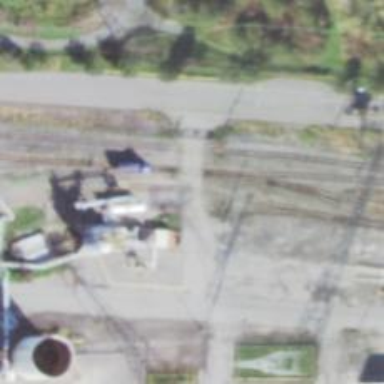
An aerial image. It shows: Rail spur service.